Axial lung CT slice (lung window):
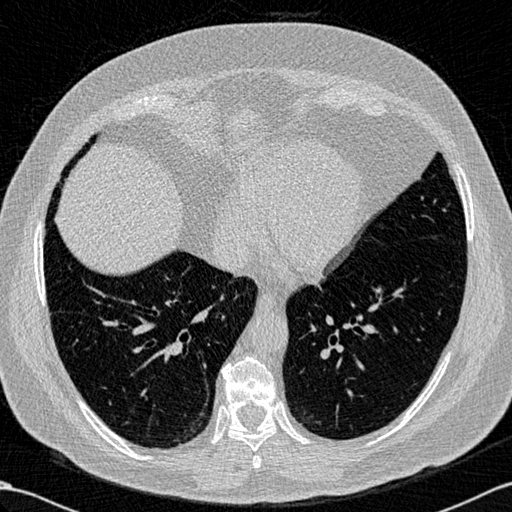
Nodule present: no